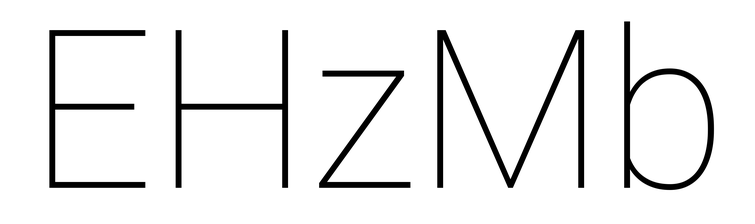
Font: Roboto_Thin